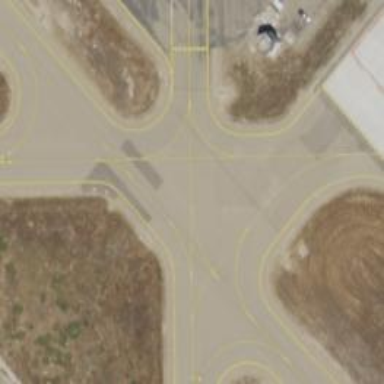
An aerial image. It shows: View of taxiway at the airport.